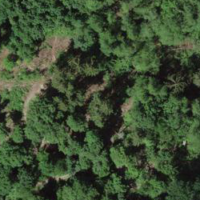
EUNIS habitat code: 41
Species observed at this site:
Juncus effusus
Plantago major